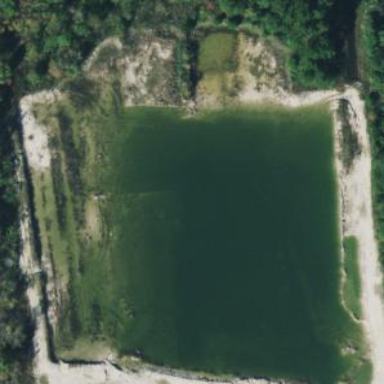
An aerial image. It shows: Pond surrounded by natural water.